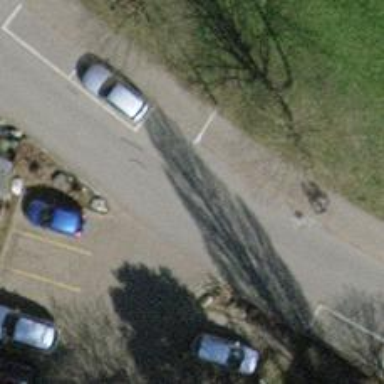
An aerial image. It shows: Parking aisle designated as service road.